Interaction volume radius: 5 \u00c5
Interaction volume height: 10 \u00c5
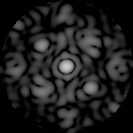
Disorder parameter: 0.529